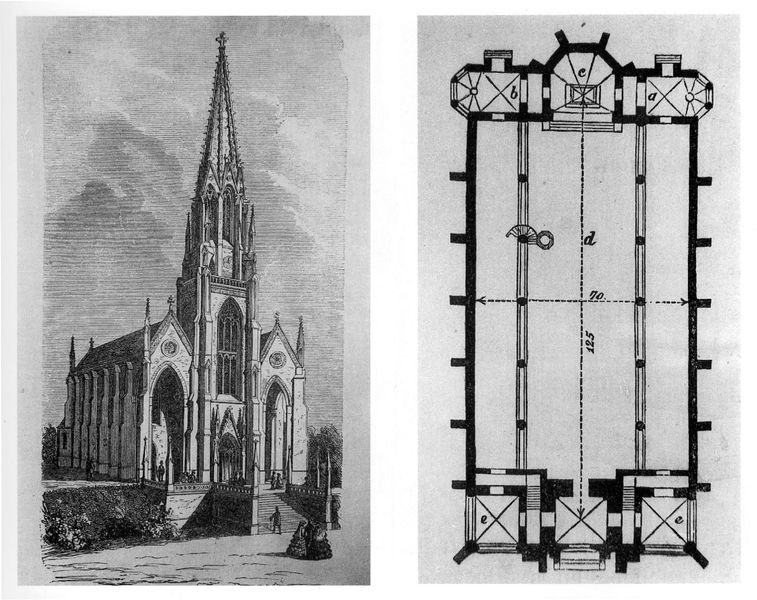
Titel: St. Bartholomäuskirche in Berlin
Künstler: August Stüler
Standort: Berlin, St. Bartholomäus (EU - D)
Schlagwörter: kirche, religion, dom, geistlich, krichlich, kathedarale